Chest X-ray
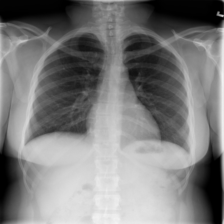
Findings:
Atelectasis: negative
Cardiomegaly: negative
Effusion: negative
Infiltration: negative
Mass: negative
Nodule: negative
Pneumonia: negative
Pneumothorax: negative
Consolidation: negative
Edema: negative
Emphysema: negative
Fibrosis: negative
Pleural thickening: negative
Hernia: negative